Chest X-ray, PA view. Patient: 50 years old, sex M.
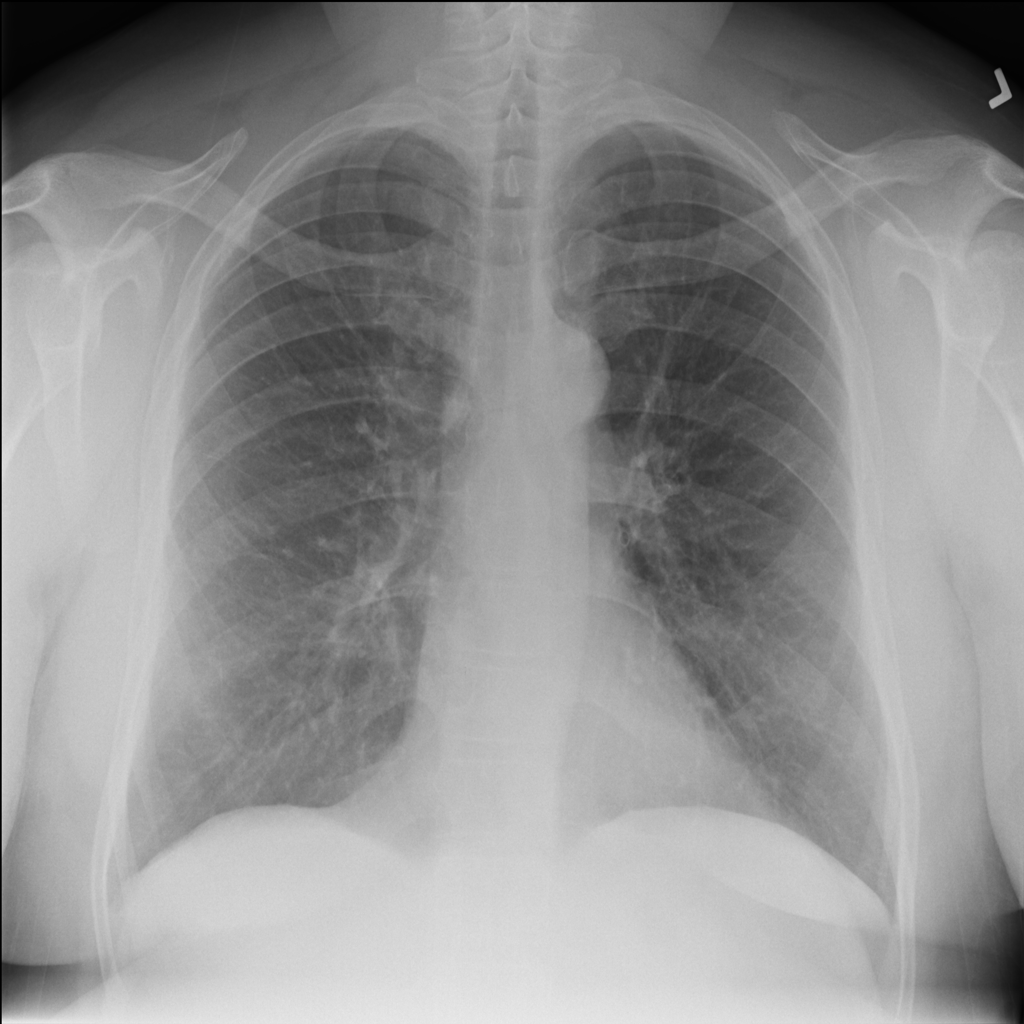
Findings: No Finding